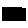
Label: bird